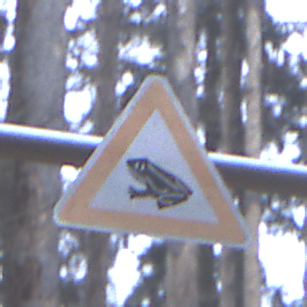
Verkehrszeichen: AmphibienwanderungRechts
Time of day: MorningAfternoon
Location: Outdoor (Nature)
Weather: Overcast
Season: Winter
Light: Natural